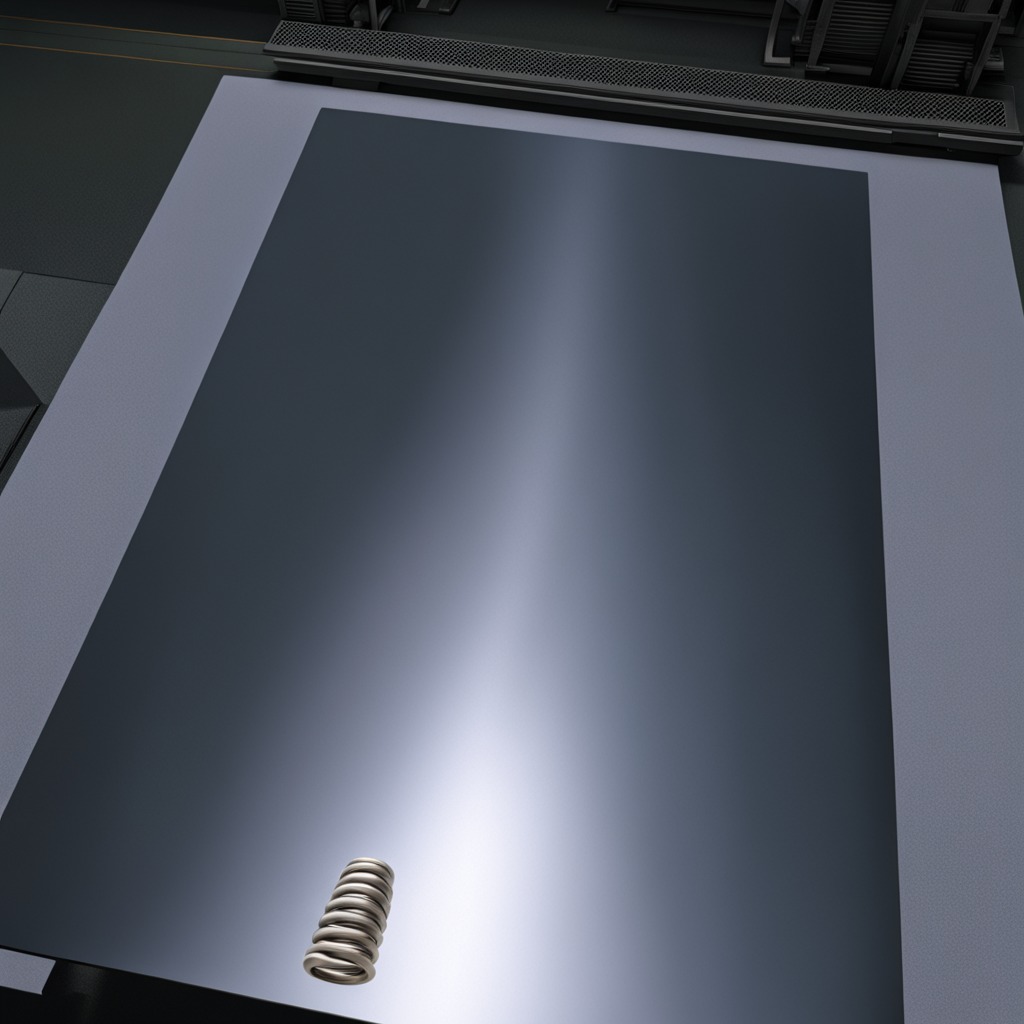
A coiled metal spring is lying on the tabletop.